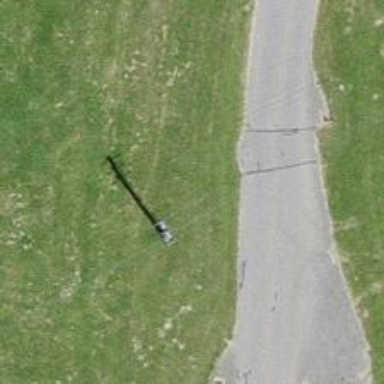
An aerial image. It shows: Power pole.